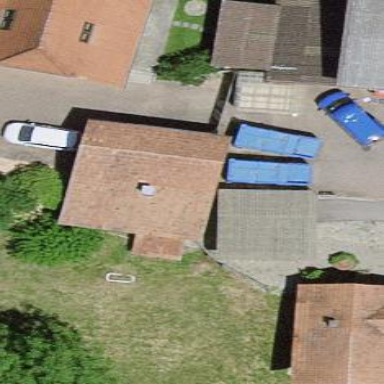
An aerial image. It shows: Garage building.